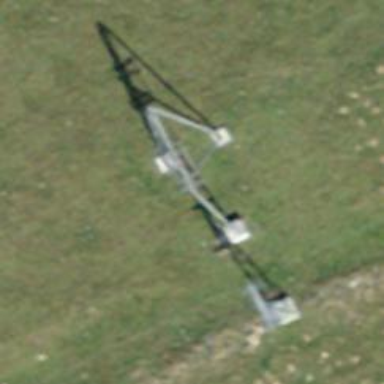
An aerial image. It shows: Pylon for aerialway.